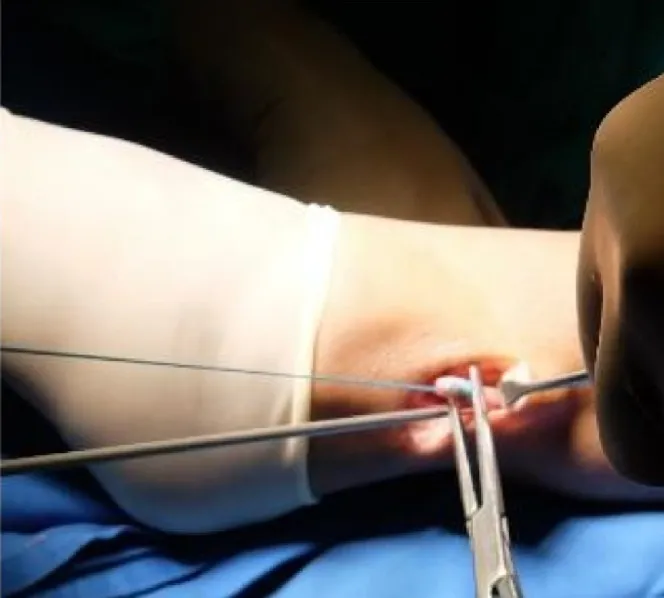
Peroneus longus tendon graft harvesting.
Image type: medical_photograph (skin_photograph)